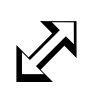
Cursor type: resize_sw
OS/theme: linux-apple-cursor
Variant: white